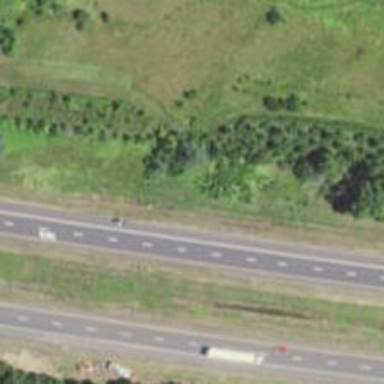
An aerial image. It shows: View of motorway.